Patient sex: M
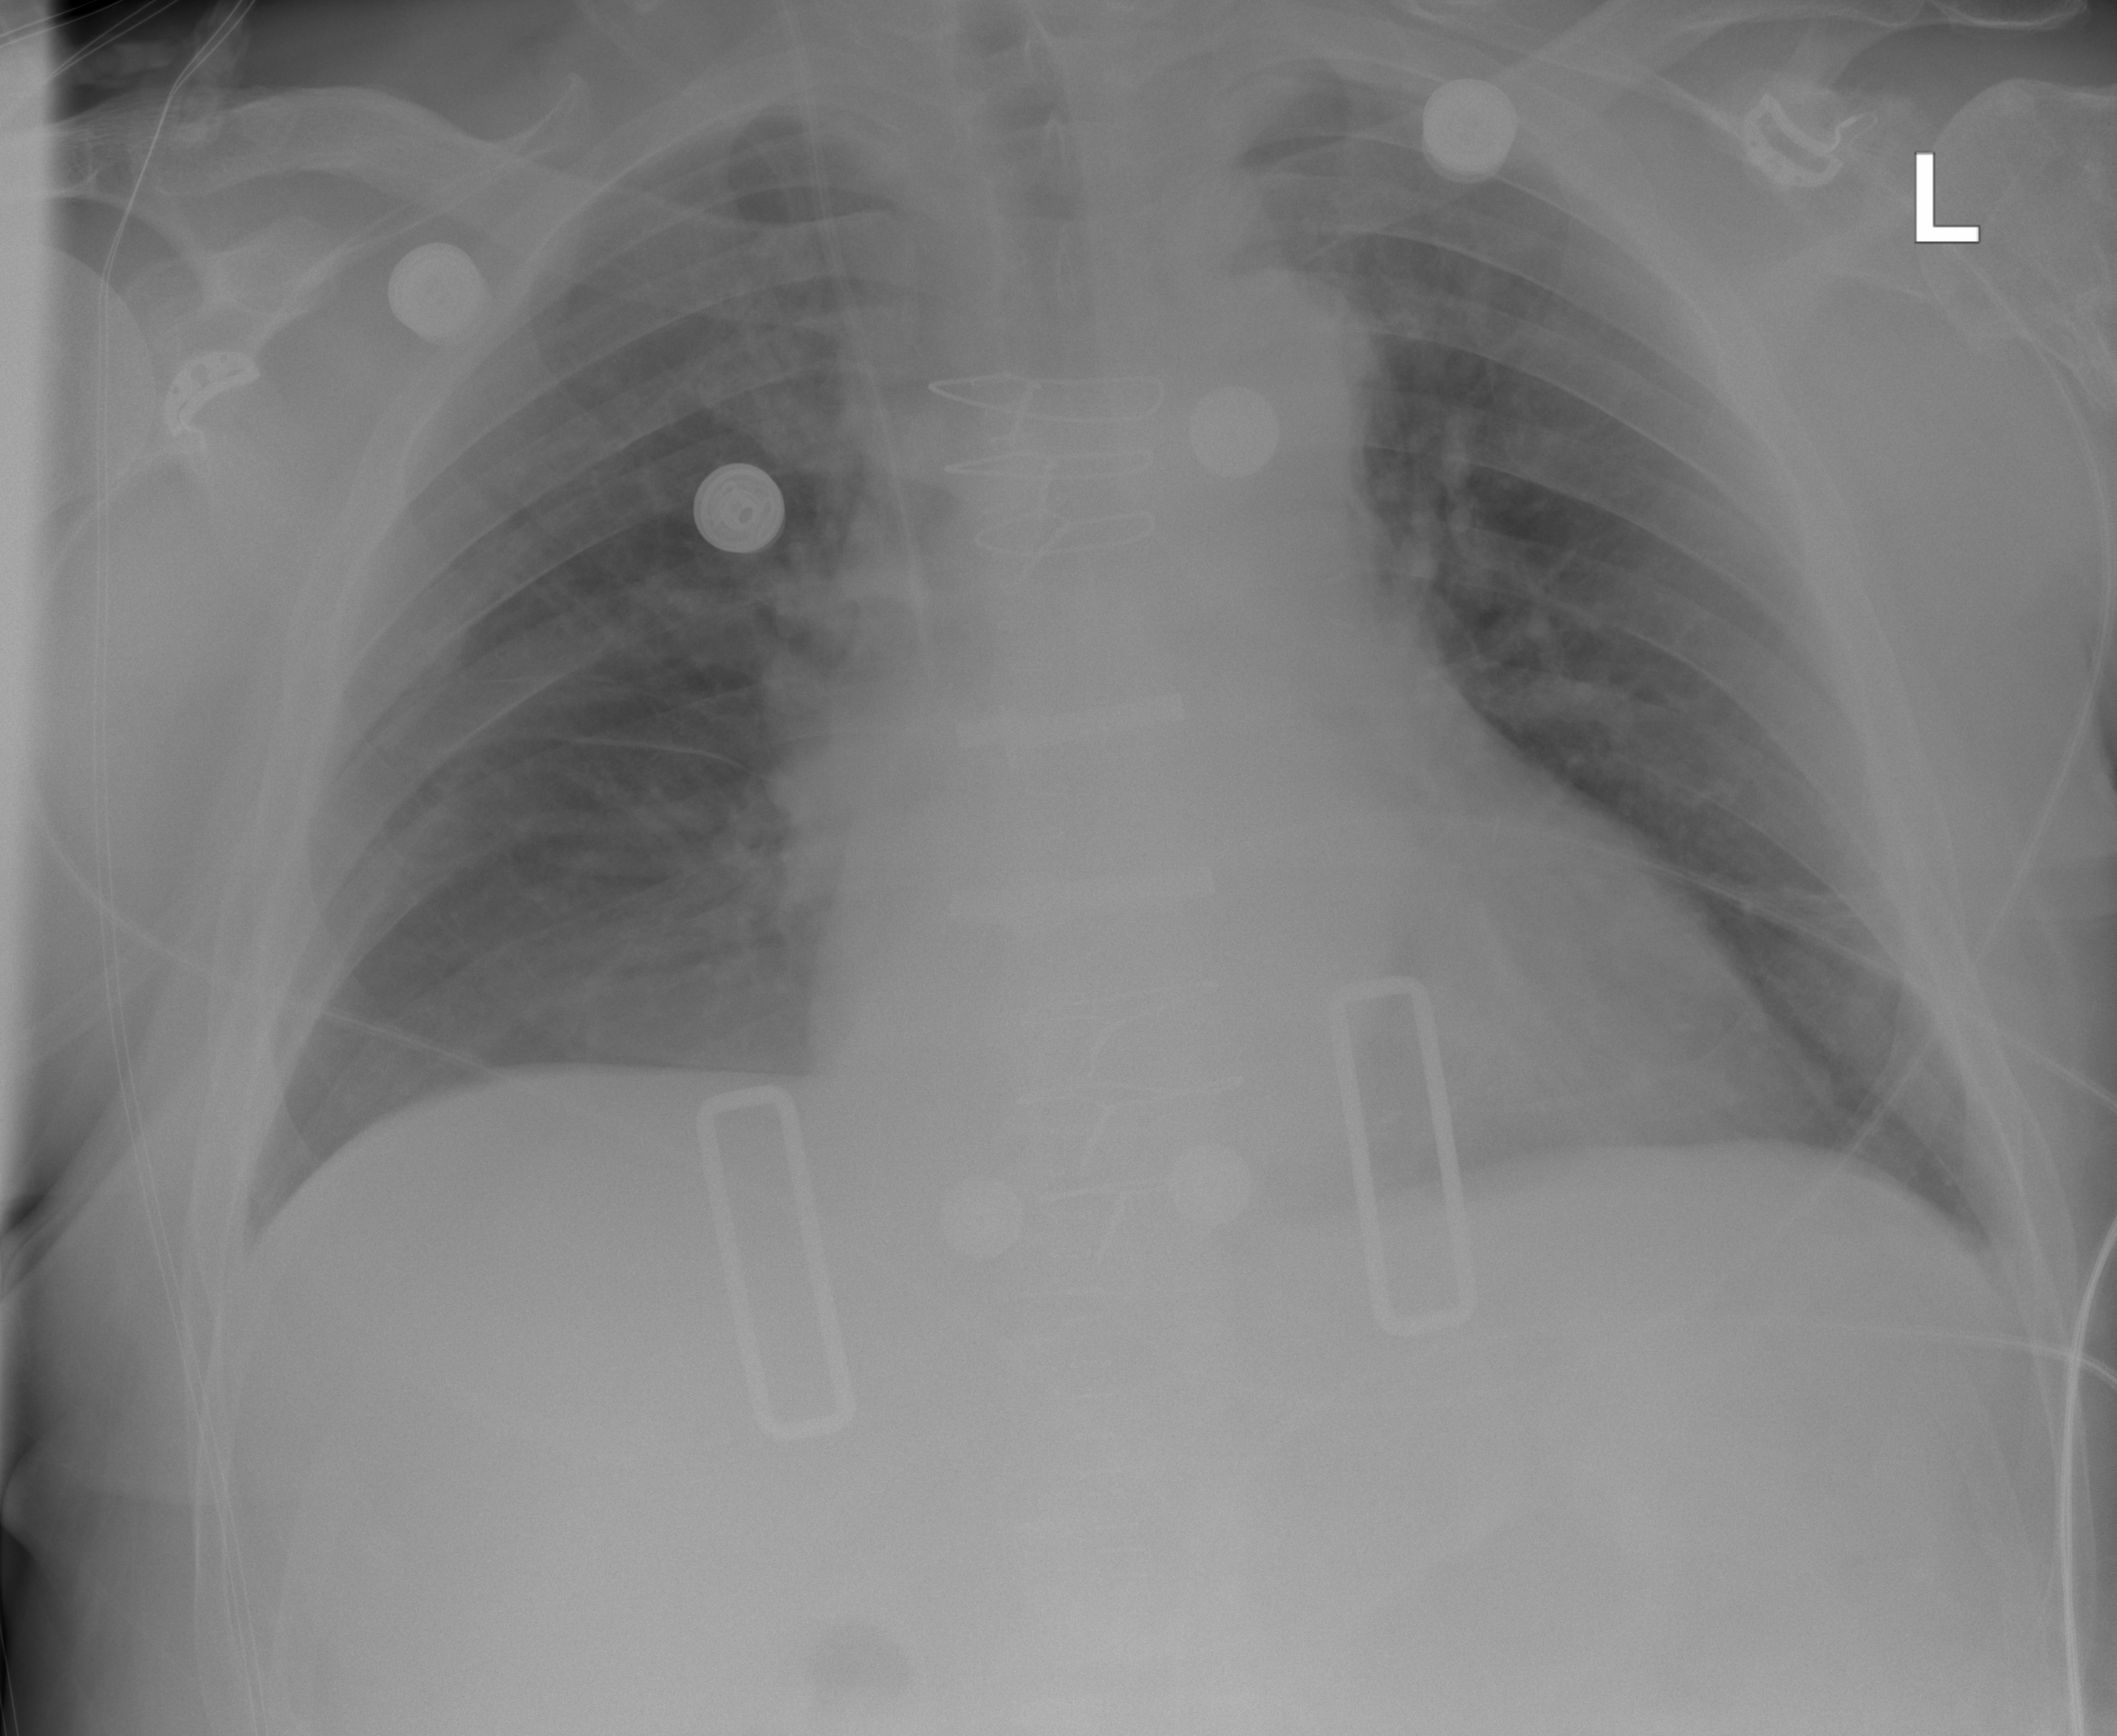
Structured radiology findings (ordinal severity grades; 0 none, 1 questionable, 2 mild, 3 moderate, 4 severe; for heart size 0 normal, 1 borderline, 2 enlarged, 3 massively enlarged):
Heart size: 2
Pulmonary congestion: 1
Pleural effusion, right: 0
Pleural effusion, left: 0
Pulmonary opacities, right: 0
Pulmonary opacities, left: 0
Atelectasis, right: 2
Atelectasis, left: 2